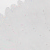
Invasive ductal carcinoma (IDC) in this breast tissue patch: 0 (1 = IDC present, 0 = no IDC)